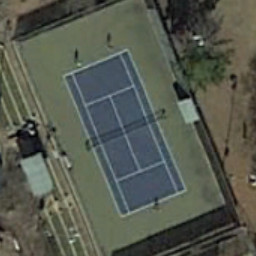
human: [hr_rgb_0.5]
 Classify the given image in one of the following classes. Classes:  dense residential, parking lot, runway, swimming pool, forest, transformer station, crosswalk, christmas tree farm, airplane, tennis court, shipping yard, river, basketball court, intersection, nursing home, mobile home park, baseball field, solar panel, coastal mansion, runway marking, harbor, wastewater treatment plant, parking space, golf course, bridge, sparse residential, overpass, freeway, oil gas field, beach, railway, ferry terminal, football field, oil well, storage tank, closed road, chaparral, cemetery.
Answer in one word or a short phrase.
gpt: tennis court